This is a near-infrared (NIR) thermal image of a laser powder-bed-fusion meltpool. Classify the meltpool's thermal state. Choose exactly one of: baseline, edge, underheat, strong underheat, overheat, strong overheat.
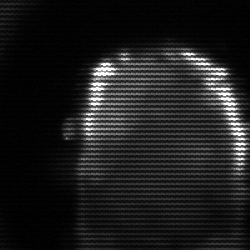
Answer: baseline